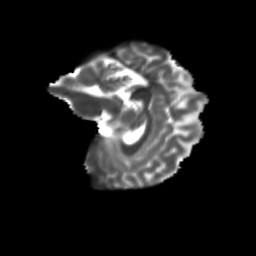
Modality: T2w
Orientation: sagittal
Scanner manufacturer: siemens
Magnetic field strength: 3 T
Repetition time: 9.2 s
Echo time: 0.084 s